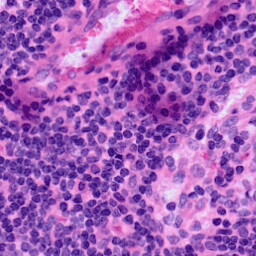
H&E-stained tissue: LymphNode